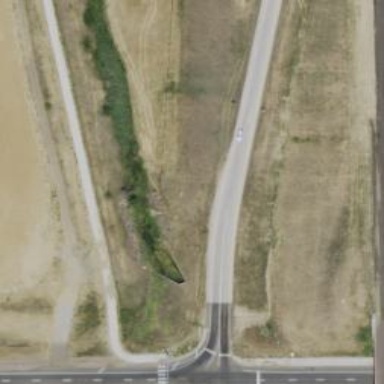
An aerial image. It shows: Asphalt motorway link.